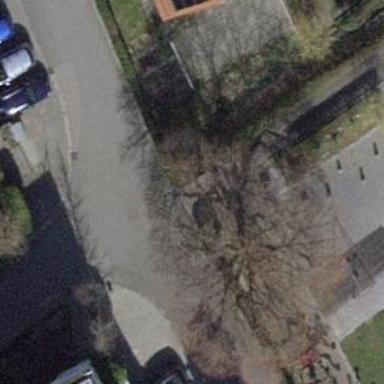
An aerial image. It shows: Residential road.